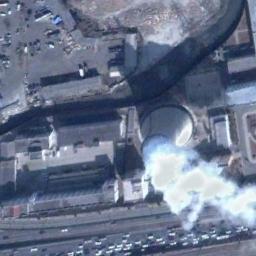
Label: thermal_power_station